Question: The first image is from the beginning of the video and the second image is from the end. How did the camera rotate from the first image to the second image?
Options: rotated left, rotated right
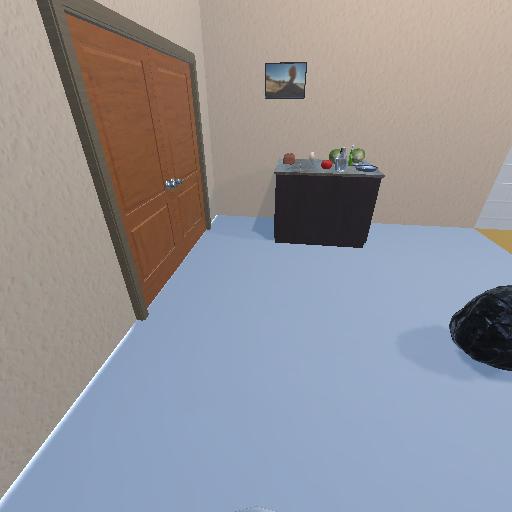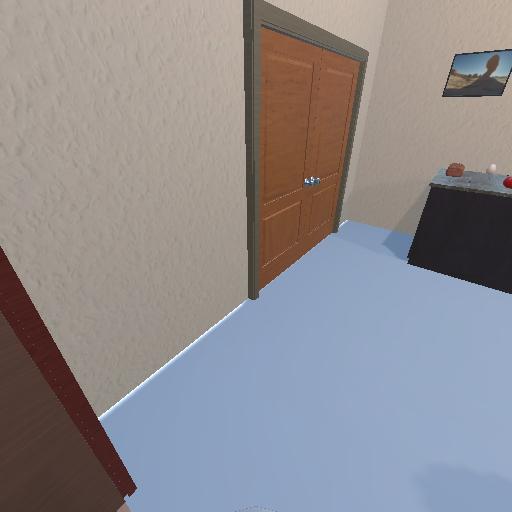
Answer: rotated left